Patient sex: M
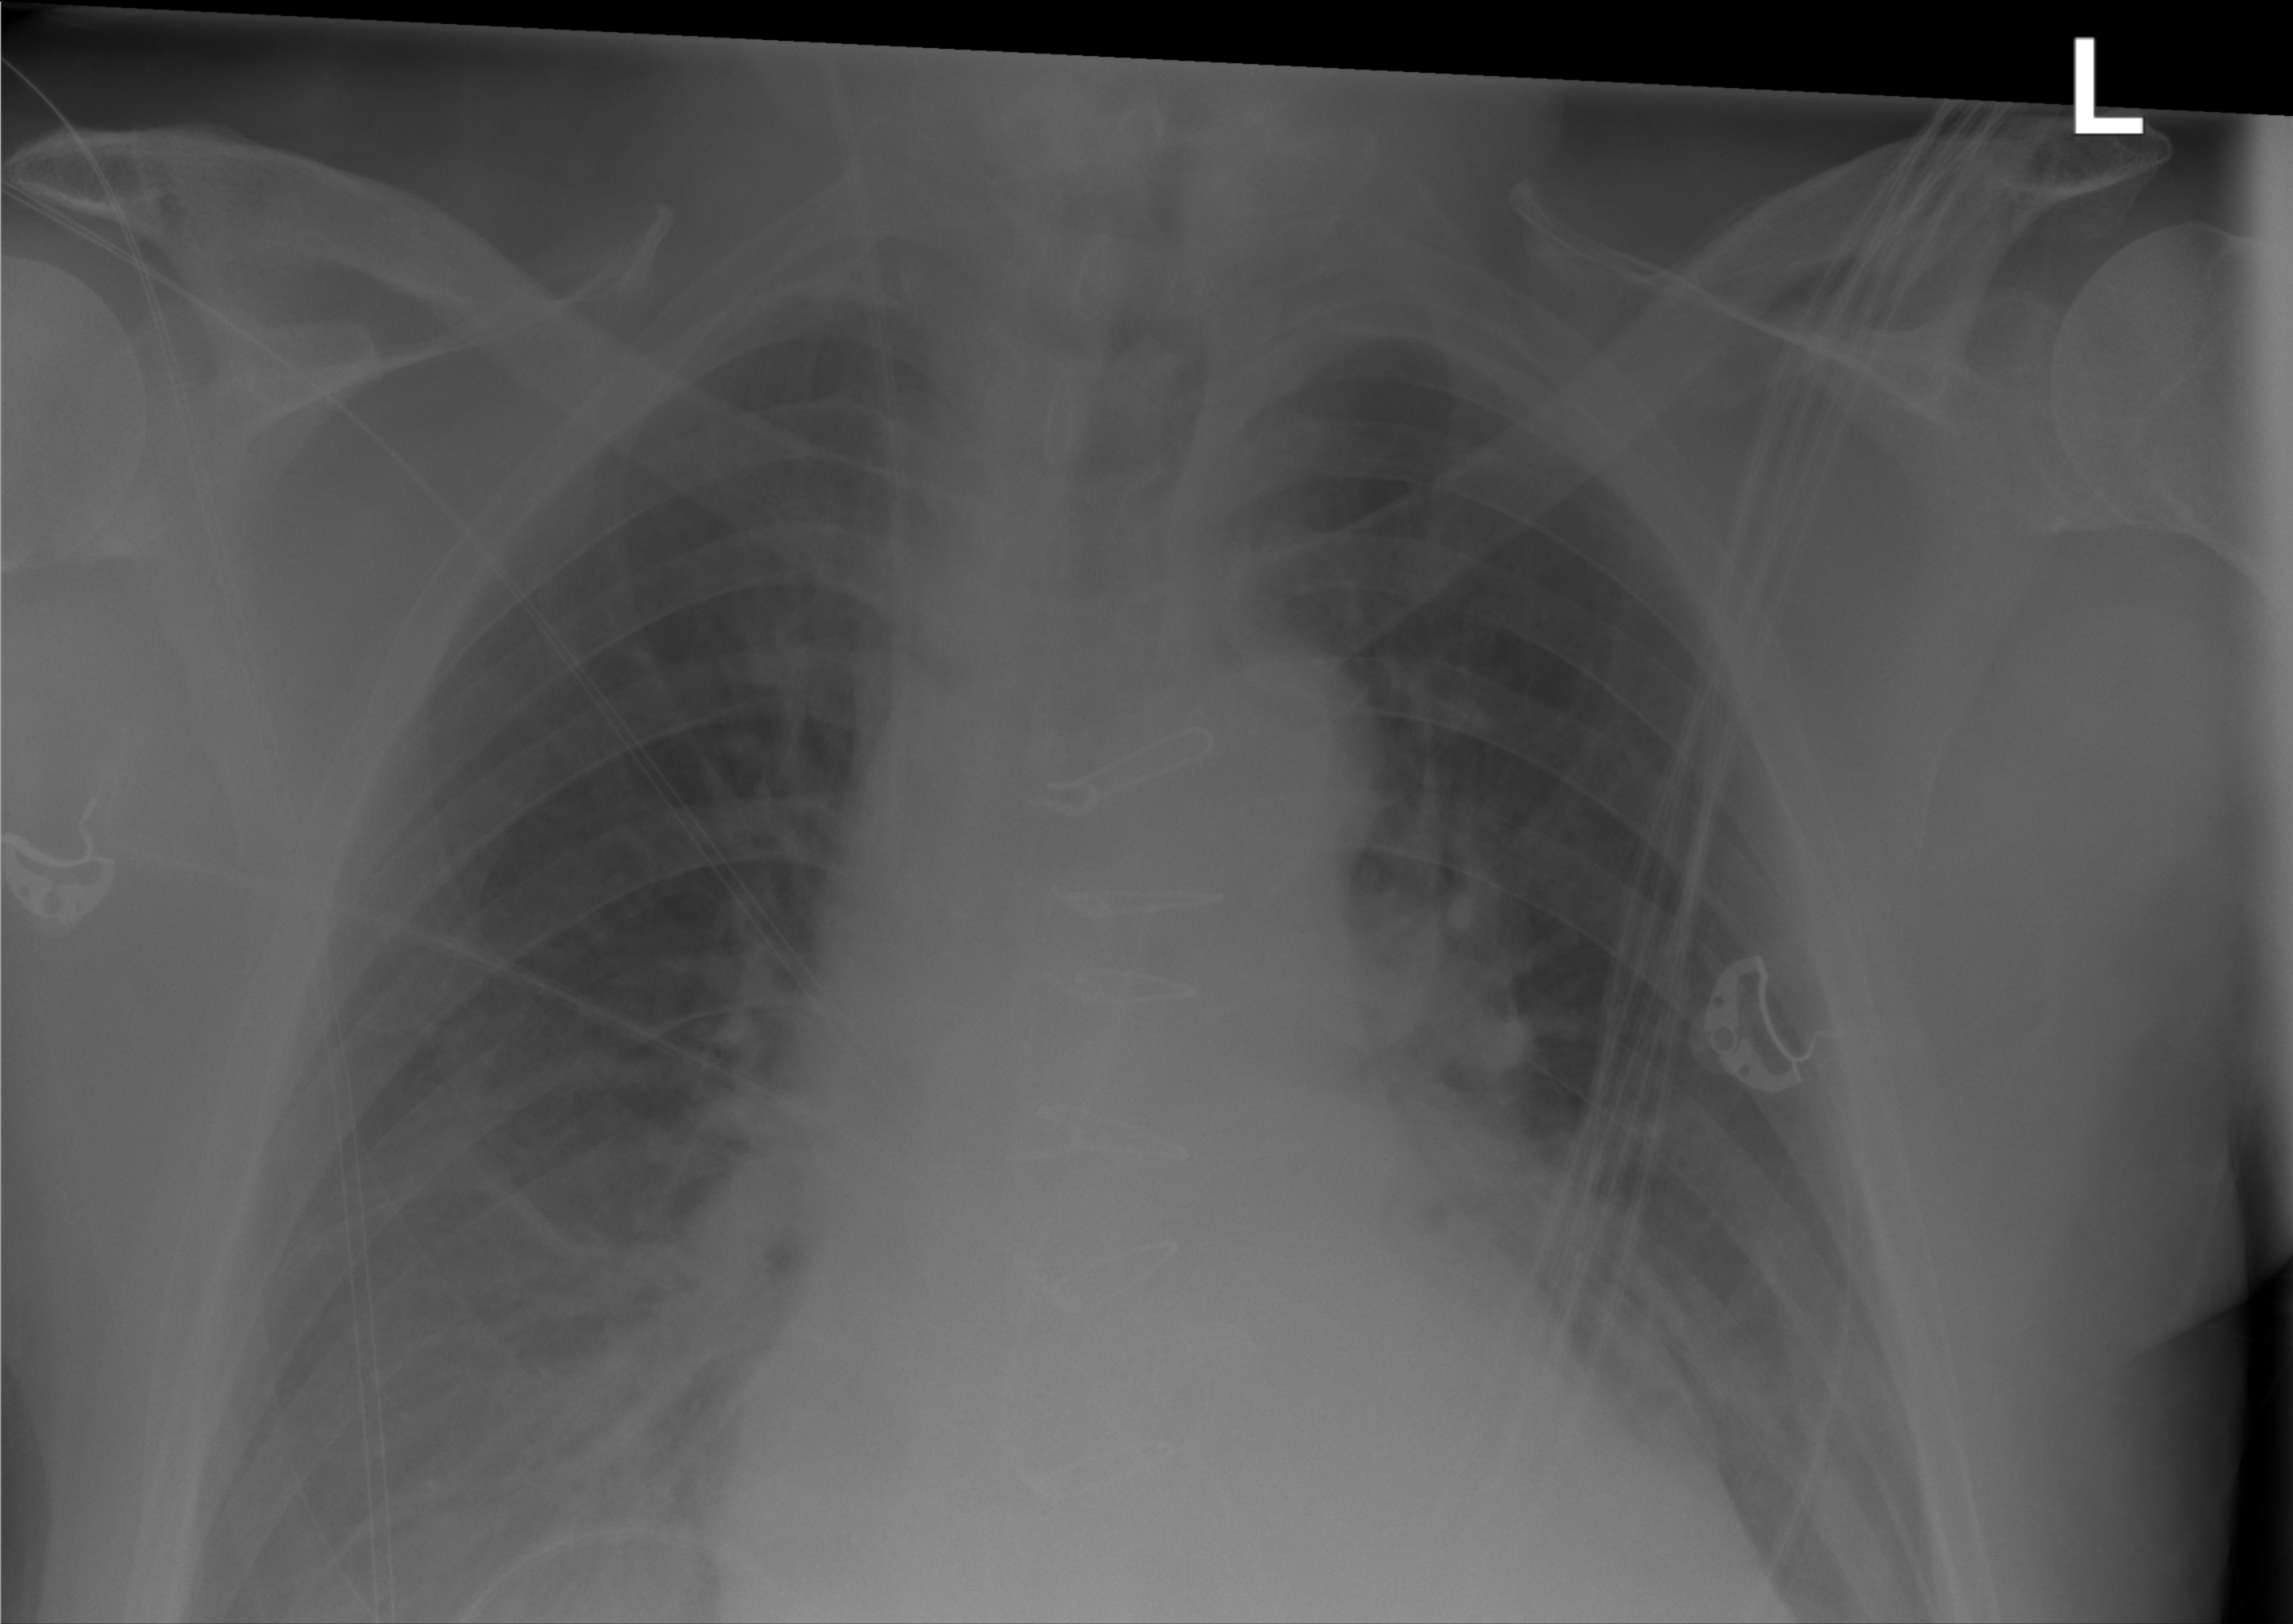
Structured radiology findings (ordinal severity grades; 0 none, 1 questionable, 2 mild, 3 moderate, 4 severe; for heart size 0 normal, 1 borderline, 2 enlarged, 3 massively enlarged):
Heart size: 0
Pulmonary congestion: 1
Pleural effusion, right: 0
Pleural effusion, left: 0
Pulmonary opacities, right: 0
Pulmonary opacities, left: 0
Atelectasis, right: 1
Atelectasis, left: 1